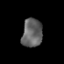
Tissue: prostate
Cell type: Myeloid cells
Senescence score: 0.3457
Nuclear area (px): 573
Mean DAPI intensity: 98.864